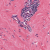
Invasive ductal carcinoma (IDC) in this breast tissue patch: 0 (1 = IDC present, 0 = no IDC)